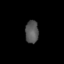
Tissue: skin
Cell type: Epithelial cells
Senescence score: 0.6984
Nuclear area (px): 297
Mean DAPI intensity: 85.943